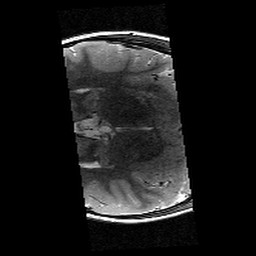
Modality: T2w
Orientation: axial
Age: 12
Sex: male
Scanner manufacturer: siemens
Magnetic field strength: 3 T
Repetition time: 9.23 s
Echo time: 0.067 s